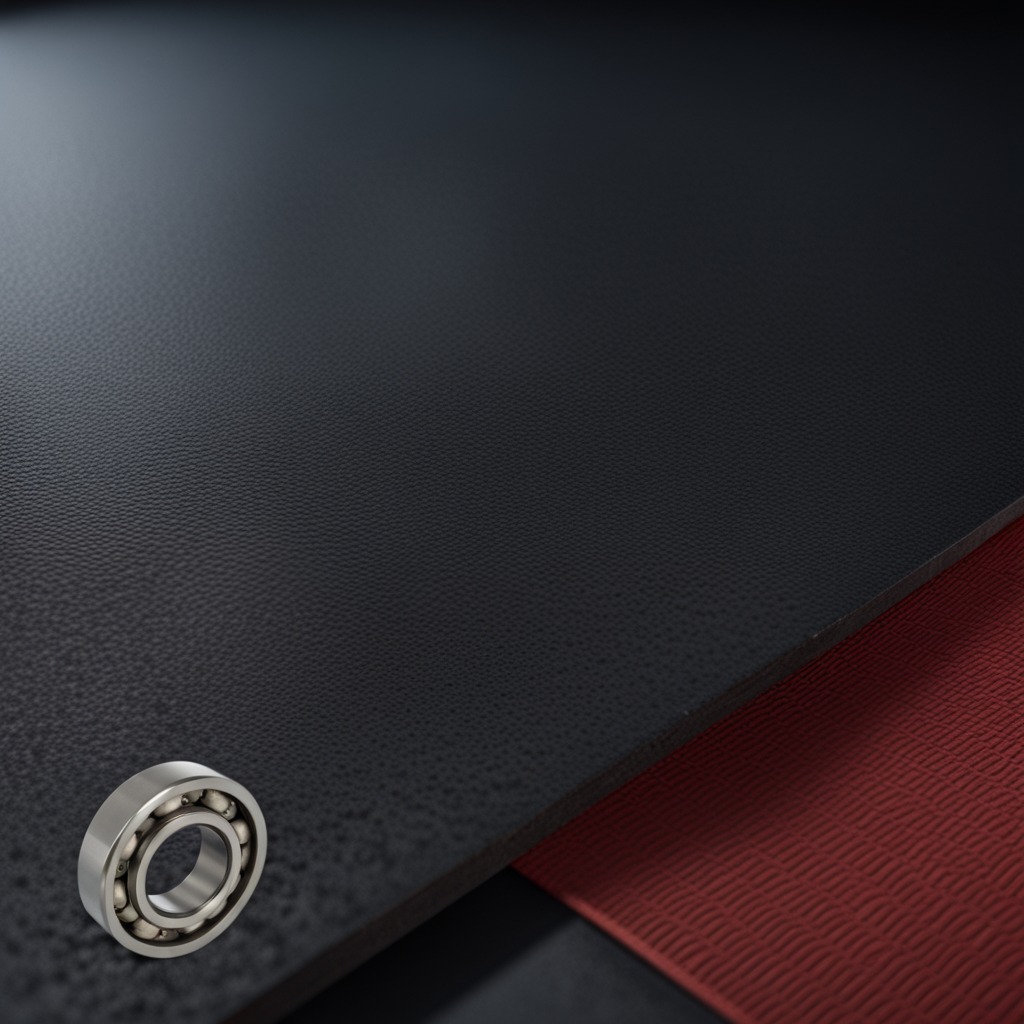
A metal ball bearing is lying on a clean granite tabletop covered with a red rubber mat inside a workshop at night dim ambient light soft shadows worn but beneath the mat.